Question:
Here are 2 screenshots, they dont have the same size because the left is from emulator the right from the device. Should have taken both from the device, sorry for this.
Both use the same drawable.
Left: background set in the layout:
'''
<ImageButton
android:id="@+id/backFromOldCurves"
android:layout_width="wrap_content"
android:layout_height="wrap_content"
android:background="@drawable/backunpressed"
android:paddingLeft="10sp"
android:paddingRight="10sp"
android:src="@drawable/navigationpreviousitem" />
'''
Right: background set dynamically in onTouch on ACTION_UP:
'''
public boolean onTouch(View v, MotionEvent event) {
if (event.getAction() == MotionEvent.ACTION_DOWN) {
v.setBackgroundDrawable(getResources().getDrawable(R.drawable.backpressed));
}
if (event.getAction() == MotionEvent.ACTION_UP) {
v.setBackgroundDrawable(getResources().getDrawable(R.drawable.backunpressed));
onClick(v);
}
return true;
}
'''
Casting the Drawable to NinePatchDrawable in setBackgroundDrawable doesnt work.
How could i work this around ?
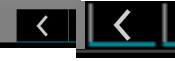
Answer: Why you don't use
'''
v.setBackgroundResource(R.drawable.backpressed);
'''
?
Edit: Don't return true in onTouch(). Return false and you won't have to call onClick() when MotionEvent.ACTOIN_UP gets triggered.
'''
public boolean onTouch(final View v, final MotionEvent event) {
switch (event.getAction()) {
case MotionEvent.ACTION_DOWN:
v.setBackgroundResource(R.drawable.backpressed);
case MotionEvent.ACTION_UP:
v.setBackgroundResource(R.drawable.backunpressed);
default:
Thread.sleep(50); // sleep for performance, otherwise you'd get flooded with ACTION_MOVE
}
return false; // return false to not consume the event
}
'''